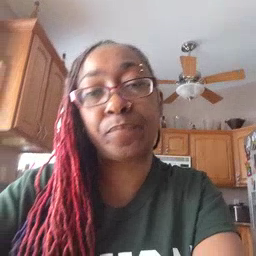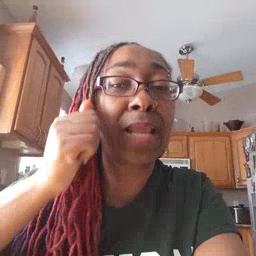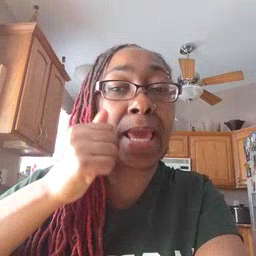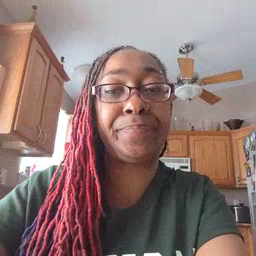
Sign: aunt